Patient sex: M
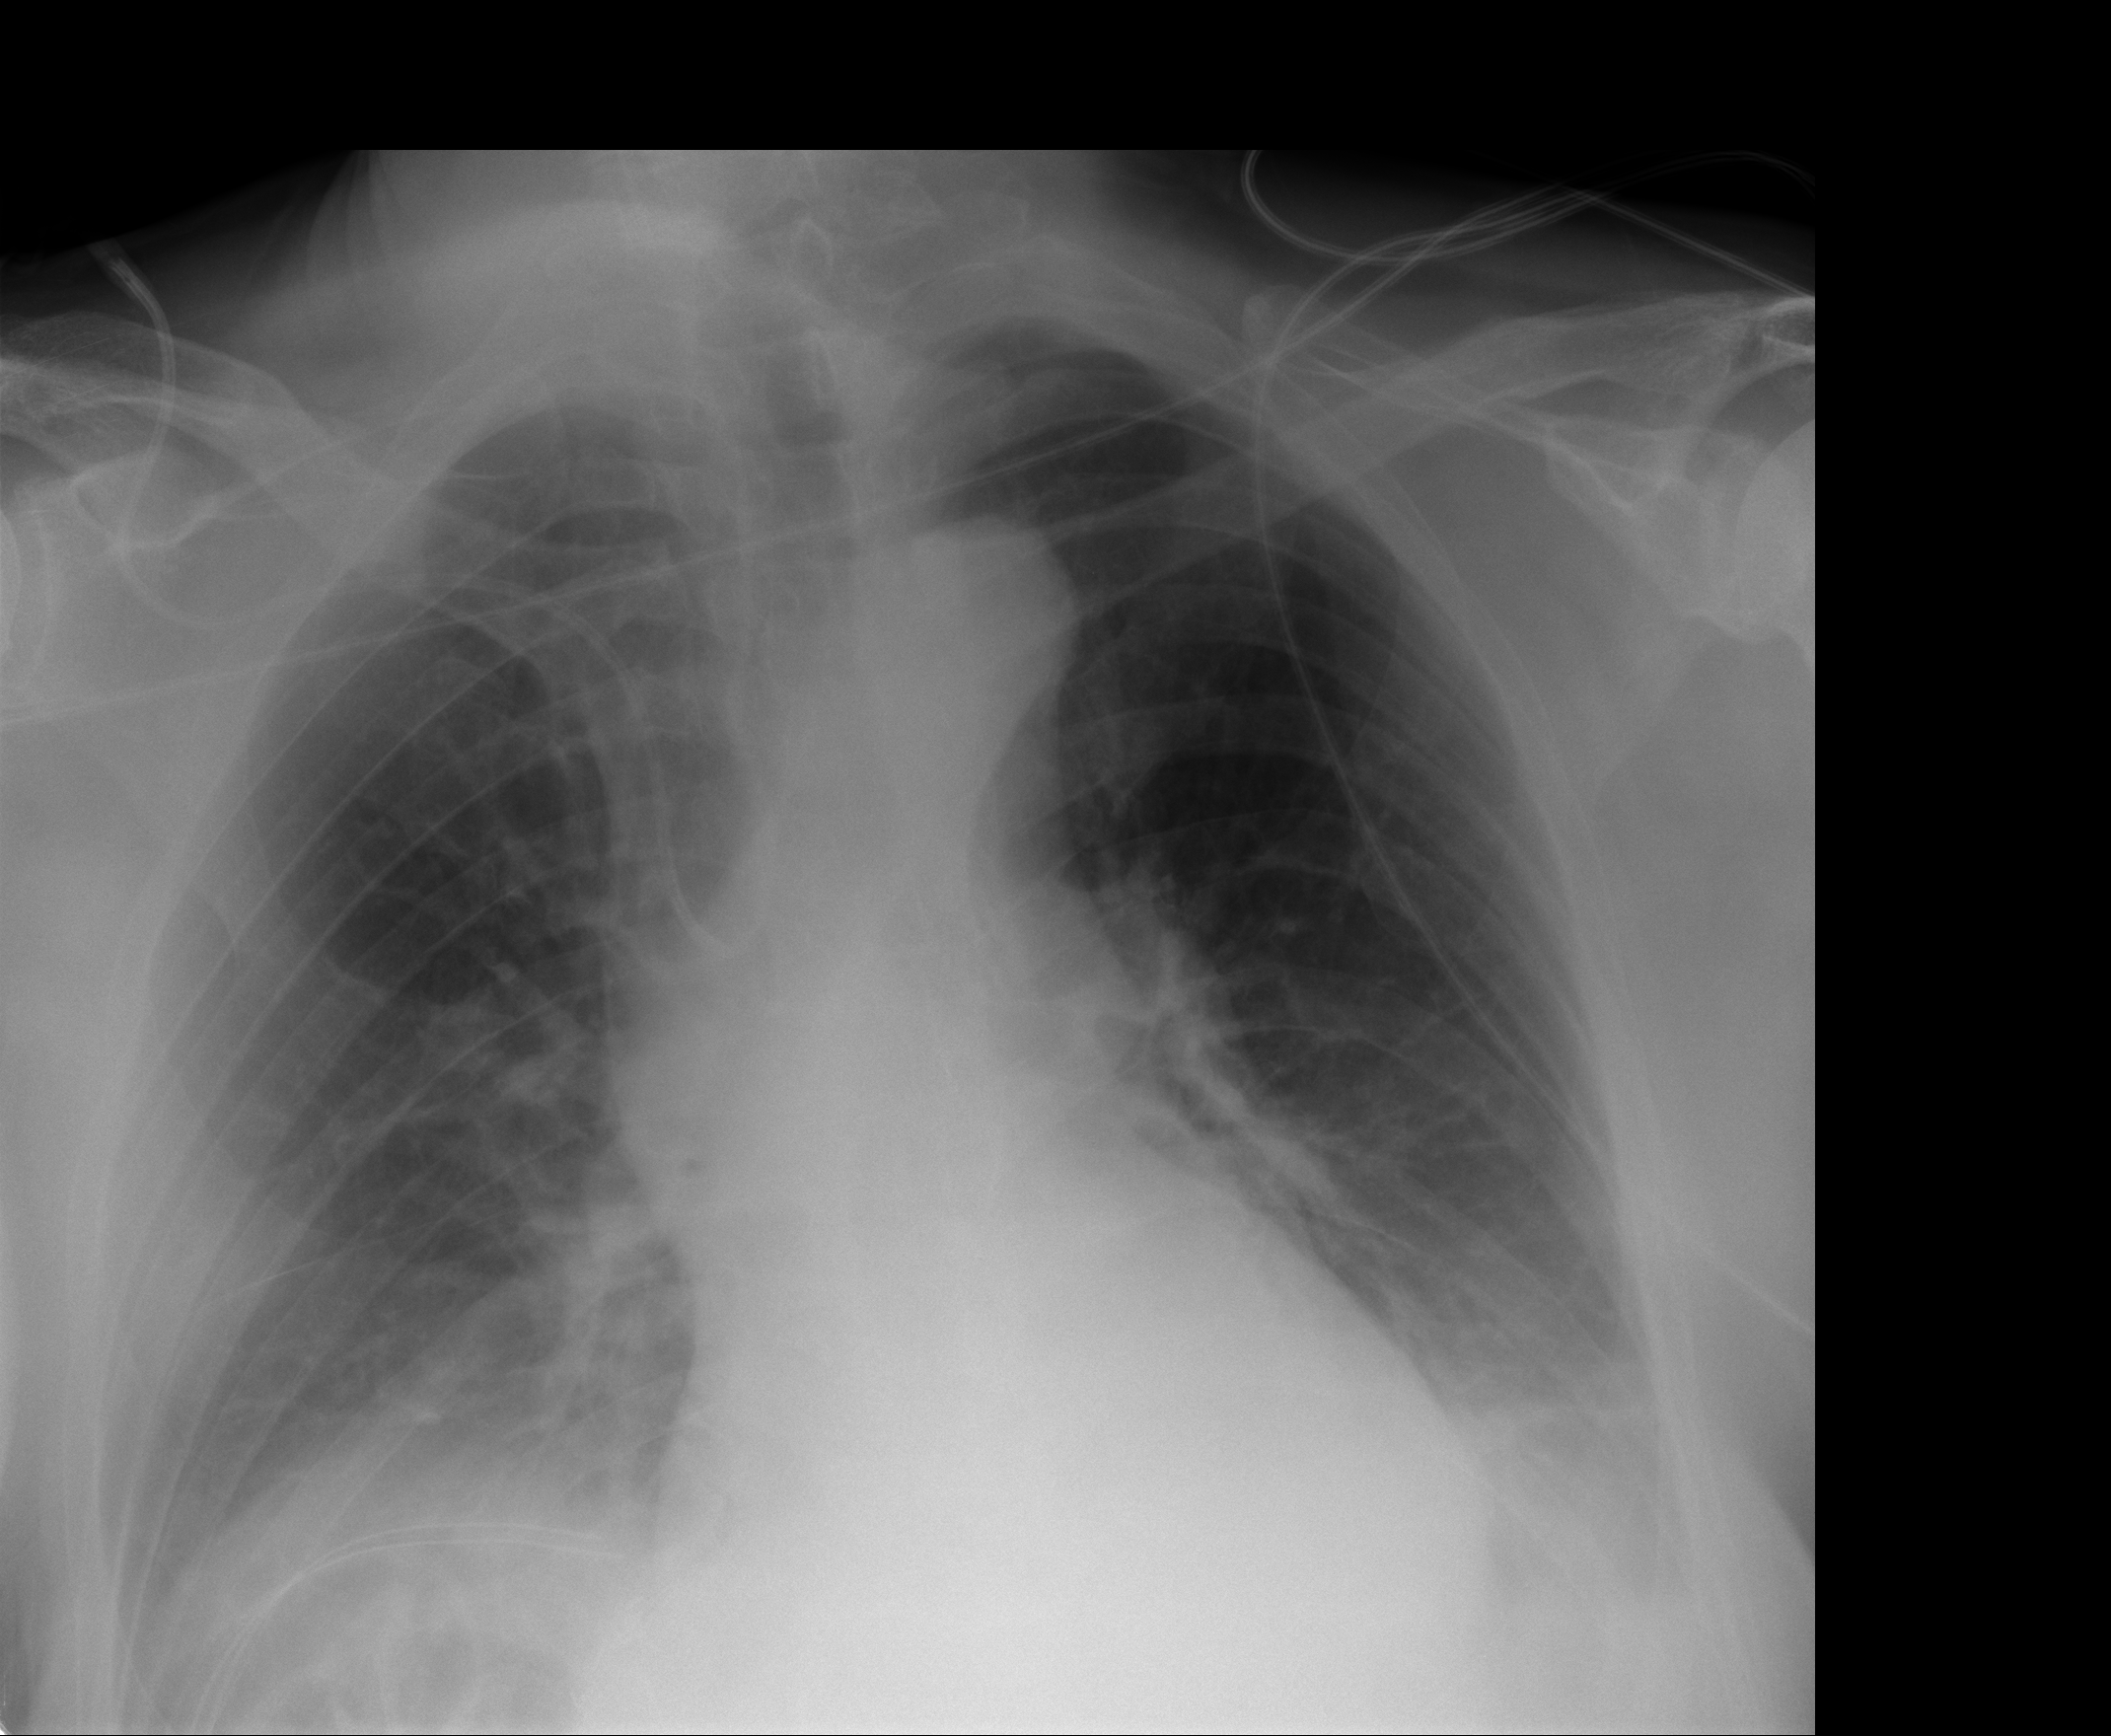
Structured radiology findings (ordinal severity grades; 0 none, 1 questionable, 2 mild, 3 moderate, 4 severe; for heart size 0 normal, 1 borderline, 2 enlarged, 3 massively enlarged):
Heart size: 0
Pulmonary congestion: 2
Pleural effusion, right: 1
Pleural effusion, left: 2
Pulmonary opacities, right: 0
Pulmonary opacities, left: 0
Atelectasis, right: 2
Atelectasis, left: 2